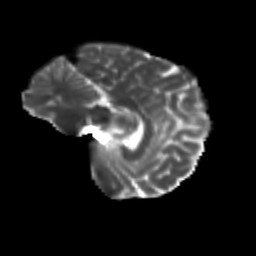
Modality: T2w
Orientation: sagittal
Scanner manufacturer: siemens
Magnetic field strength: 3 T
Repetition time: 9.2 s
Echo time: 0.084 s